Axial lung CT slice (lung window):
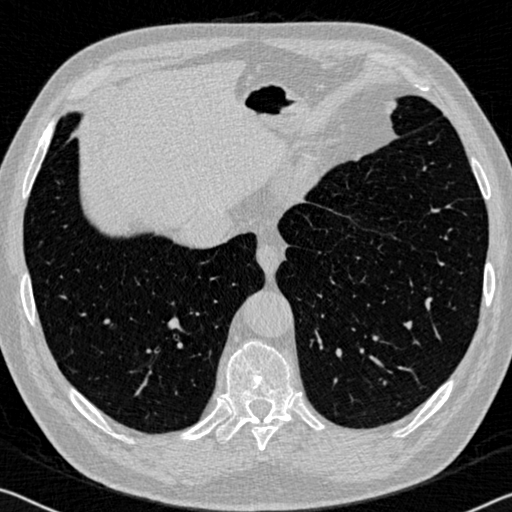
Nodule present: no